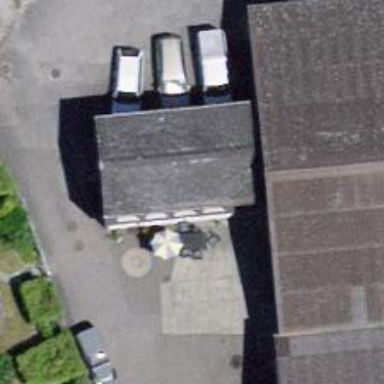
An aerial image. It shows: Car repair shop.